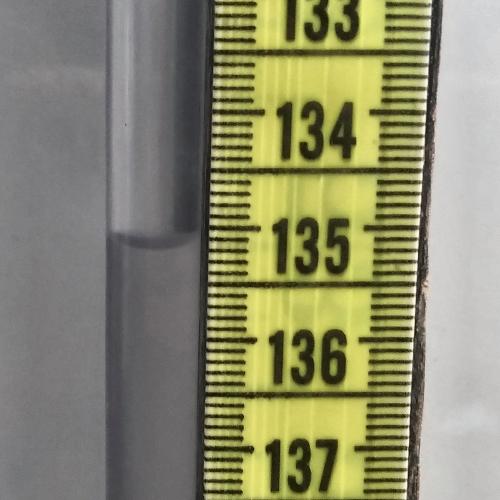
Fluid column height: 135.2 cm